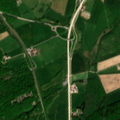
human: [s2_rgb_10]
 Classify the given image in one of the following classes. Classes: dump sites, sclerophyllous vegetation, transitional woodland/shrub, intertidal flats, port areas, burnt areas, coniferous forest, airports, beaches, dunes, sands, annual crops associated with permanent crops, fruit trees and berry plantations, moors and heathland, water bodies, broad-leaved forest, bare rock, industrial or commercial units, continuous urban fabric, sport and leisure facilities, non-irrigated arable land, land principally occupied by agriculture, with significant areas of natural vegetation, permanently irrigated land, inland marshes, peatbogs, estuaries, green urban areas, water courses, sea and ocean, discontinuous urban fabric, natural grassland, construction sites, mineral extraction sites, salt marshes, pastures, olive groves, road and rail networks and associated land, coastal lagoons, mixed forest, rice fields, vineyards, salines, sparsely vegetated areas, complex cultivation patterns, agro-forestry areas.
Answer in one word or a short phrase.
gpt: discontinuous urban fabric, pastures, broad-leaved forest